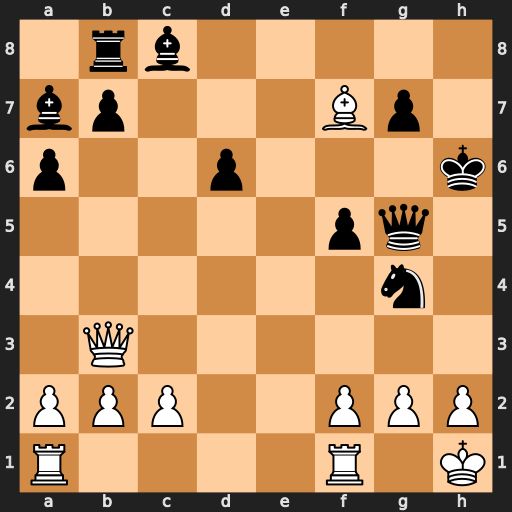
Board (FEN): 1rb5/bp3Bp1/p2p3k/5pq1/6n1/1Q6/PPP2PPP/R4R1K
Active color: w
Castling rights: -
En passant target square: -
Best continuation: Qh3+ Qh4 Qxh4#